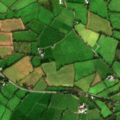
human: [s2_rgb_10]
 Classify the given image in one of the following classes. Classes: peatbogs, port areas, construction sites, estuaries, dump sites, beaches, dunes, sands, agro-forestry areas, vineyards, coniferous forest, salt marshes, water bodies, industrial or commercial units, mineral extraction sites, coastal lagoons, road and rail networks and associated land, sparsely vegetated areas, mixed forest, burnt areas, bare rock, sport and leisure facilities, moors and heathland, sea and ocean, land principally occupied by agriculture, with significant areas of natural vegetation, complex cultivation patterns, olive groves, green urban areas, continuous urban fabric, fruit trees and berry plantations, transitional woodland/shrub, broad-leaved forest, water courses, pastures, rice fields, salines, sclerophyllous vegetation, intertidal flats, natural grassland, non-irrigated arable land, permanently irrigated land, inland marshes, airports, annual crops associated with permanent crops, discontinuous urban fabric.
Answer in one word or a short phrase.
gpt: non-irrigated arable land, pastures, coniferous forest